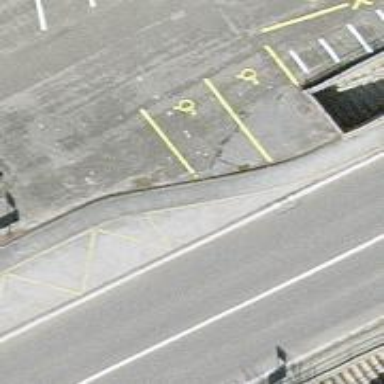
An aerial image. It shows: Bus stop with platform for public transport.